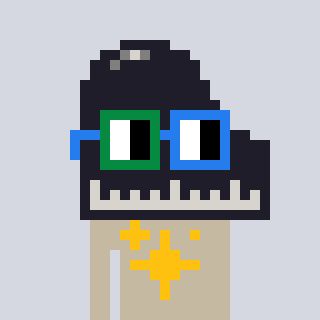
a pixel art character with square green and blue glasses, a piano-shaped head and a bege-colored body on a cool background